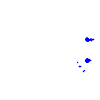
Particle: electron